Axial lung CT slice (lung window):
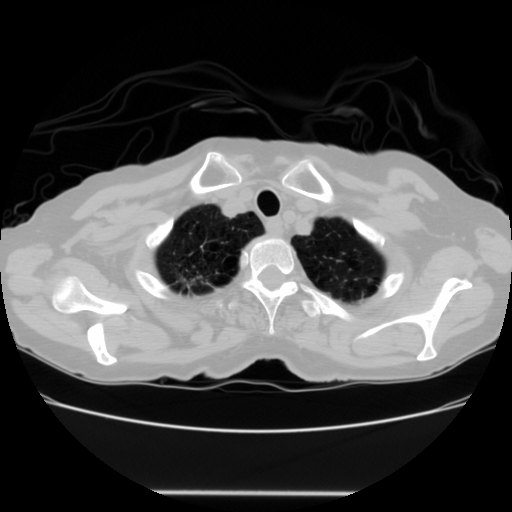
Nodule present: no